Question: I'm trying to fix an IIS 7 web server on Windows Server 2008. I don't know what caused this configuration to go bad. Any ideas on where to begin to look?
Error when clicking on the server node in the object explorer of IIS Manager.
'''
There was an error when trying to connect. Do you want to retype your credentials and try again?
Details:
Filename:
\?\C:\Windows\system32\inetsrv\configpplicationHost.config
Line number: 1
Error: Configuration file is not well-formed XML
'''

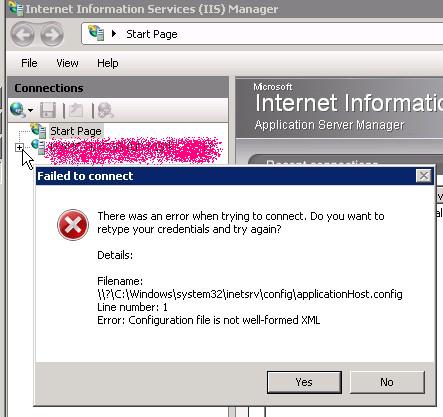
Answer: Follow this, but do not copy the "schema" folder, nor the "Export" folder from the history to the current folder.
<URL>
More info:
I was able to reproduce this issue!! Modifying the Web.Config incorrectly (see answer to question below) ultimately caused this issue. Because I did all of this stuff, I'm having to restore from a server backup to fix everything since it'll be too difficult to undo everything. Bad Bad Bad Microsoft!
<URL>
This question is related to:
<URL>
Before a web server deployment, copy the contents out of this folder before ever changing IIS 7 configuration or making Web.Config changes.
'''
C:\Windows\system32\inetsrv\config'''